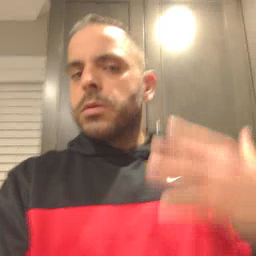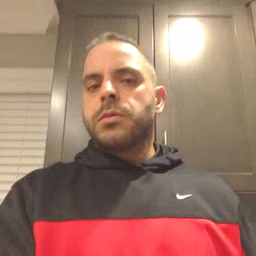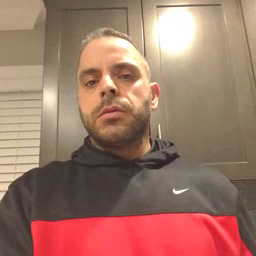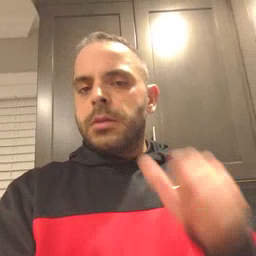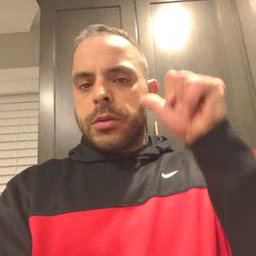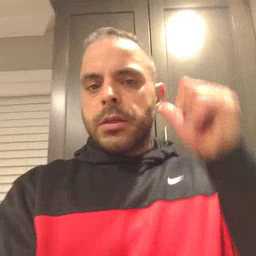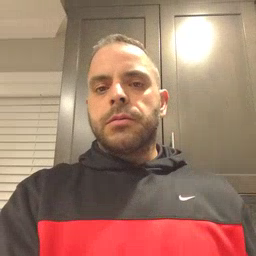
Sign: yesterday